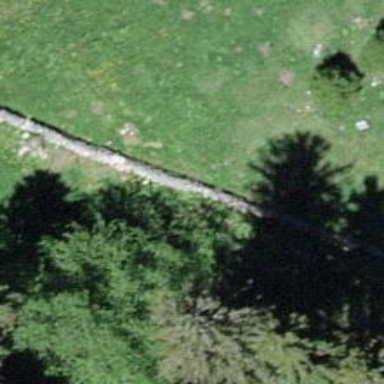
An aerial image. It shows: Wall barrier.